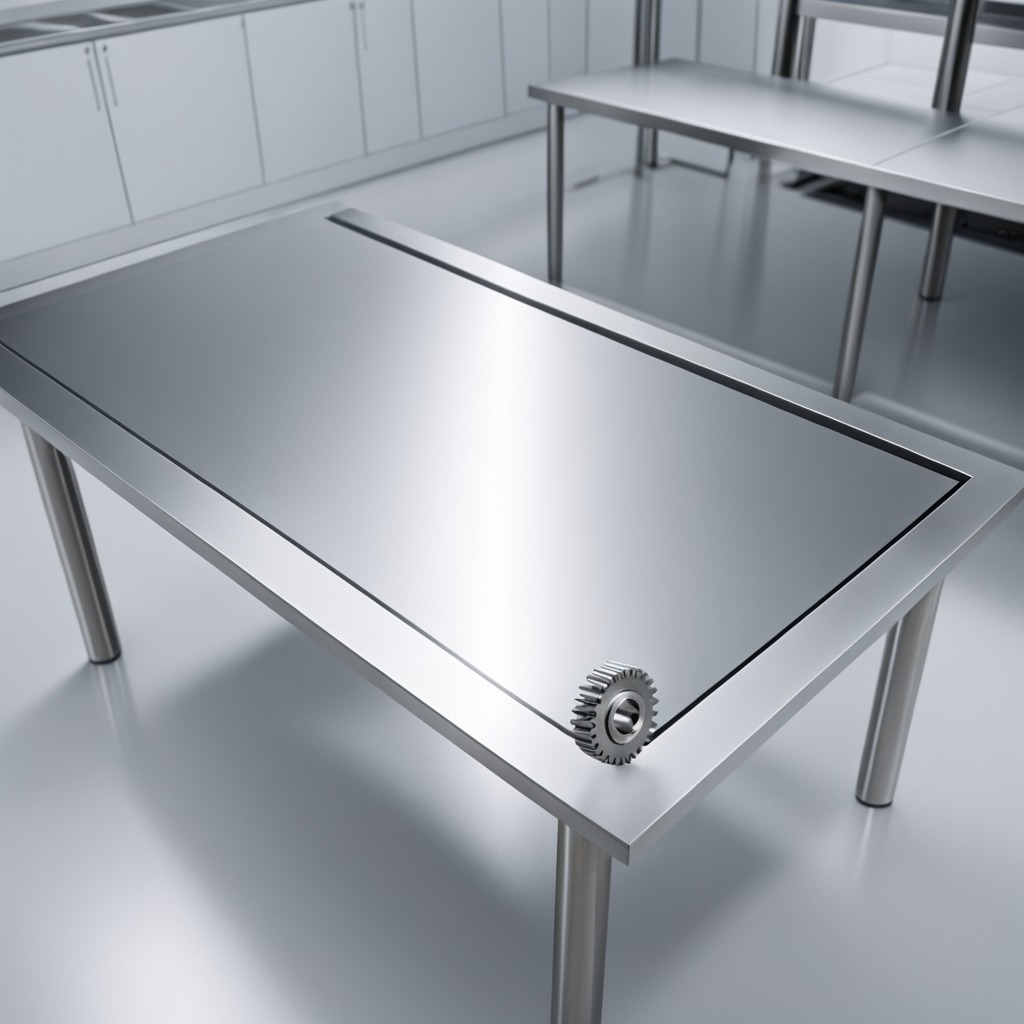
A steel gear with teeth is lying on a stainless steel table in a high-end prototyping lab.